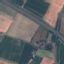
Label: Highway